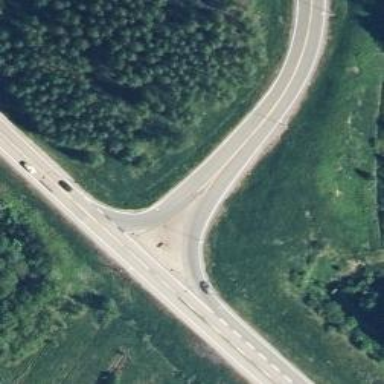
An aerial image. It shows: Trunk link highway.